Question: I use Cordova Tools for Visual Studio 2013.4.
When I try to build the application Output is:
'''
1>------ Build started: Project: AppName, Configuration: Debug Android ------
1> GeneratedJavascript=scripts\index.js;scripts\index.js.map;scripts\platformOverrides.js;scripts\platformOverrides.js.map
1> D:\AppFolder\AppFolder\AppName>call "C:\Program Files (x86)
odejs"
odevars.bat
1> Your environment has been set up for using Node.js 0.10.26 (ia32) and npm.
1> ------ Ensuring correct global installation of package from source package directory: C:\PROGRAM FILES (X86)\MICROSOFT VISUAL STUDIO 12.0\COMMON7\IDE\EXTENSIONS\V4YXQHUD.HVK\packagess-mda
'''
and it stops, not get built:

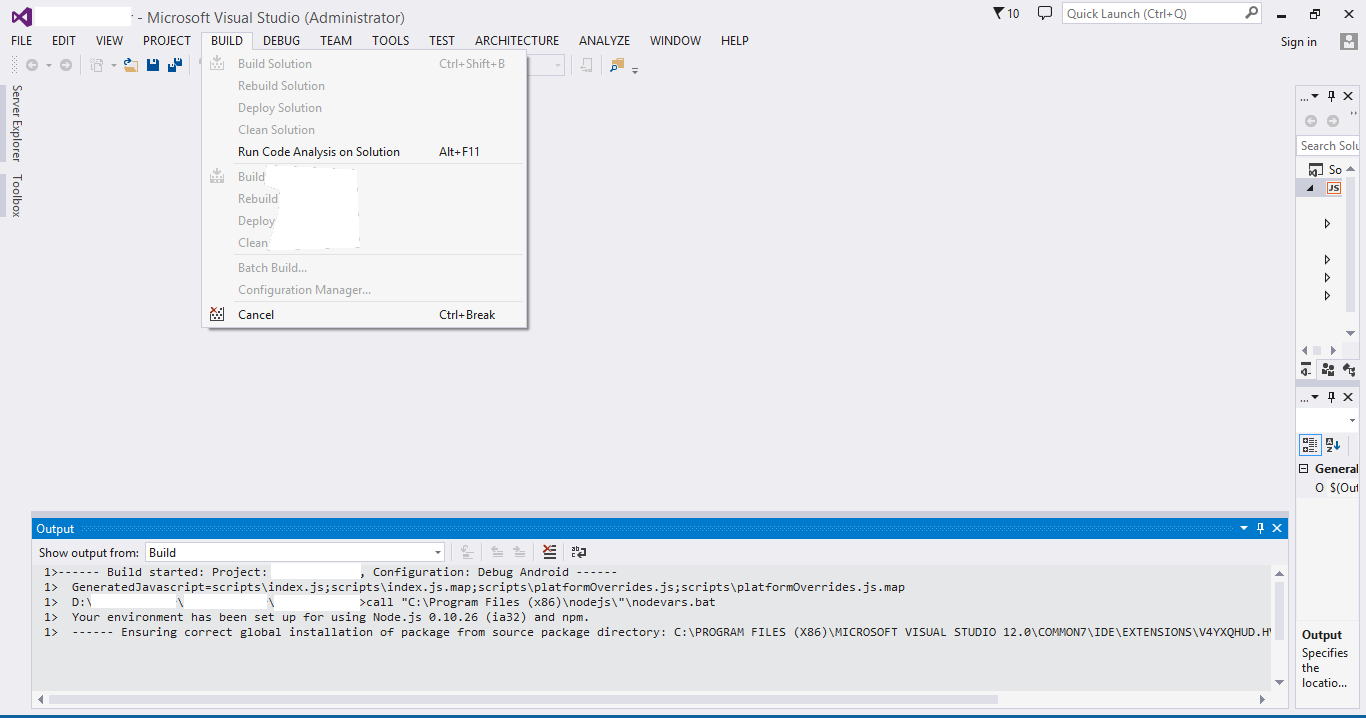
Answer: (SOLVED)
I tried to reinstalling VS, Update3 with CTP2 and also Update4 with CTP3. finally I reinstalled my windows, installed vs2013, installed Update4, and installed CTP3, then I clear Cordova cache and build and wait for all cordova assets to download.
Then it my problem got solved.